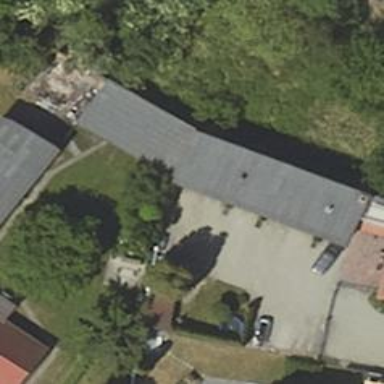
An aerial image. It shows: Shed.